Interaction volume radius: 5 \u00c5
Interaction volume height: 20 \u00c5
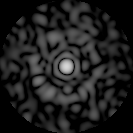
Disorder parameter: 0.7915